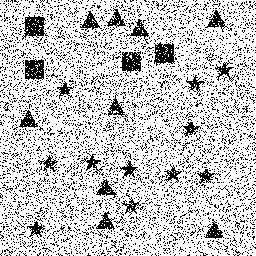
Squares: 4
Triangles: 9
Stars: 11
Total shapes: 24